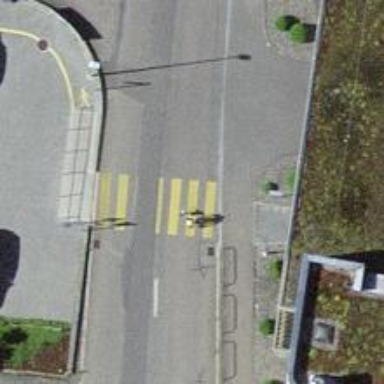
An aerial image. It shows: Uncontrolled zebra crossing on the road.